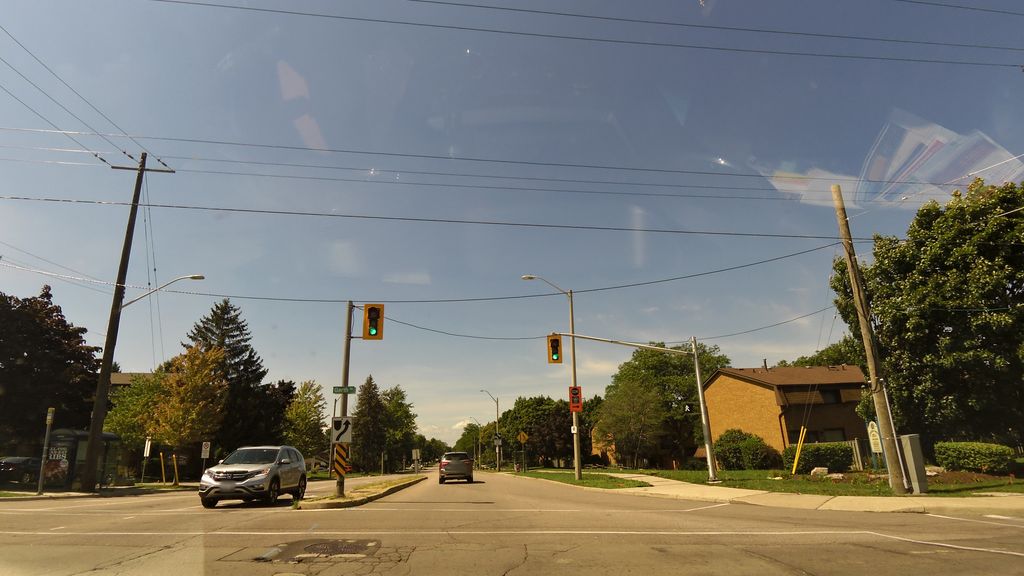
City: hamilton